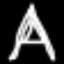
Label: The Eiffel Tower